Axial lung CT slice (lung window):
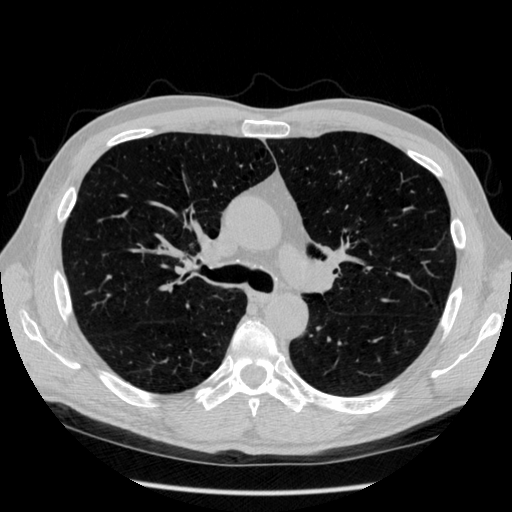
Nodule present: no